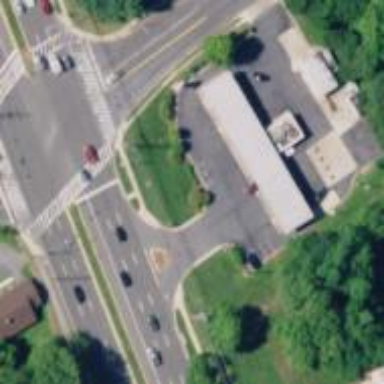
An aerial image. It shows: Convenience shop.